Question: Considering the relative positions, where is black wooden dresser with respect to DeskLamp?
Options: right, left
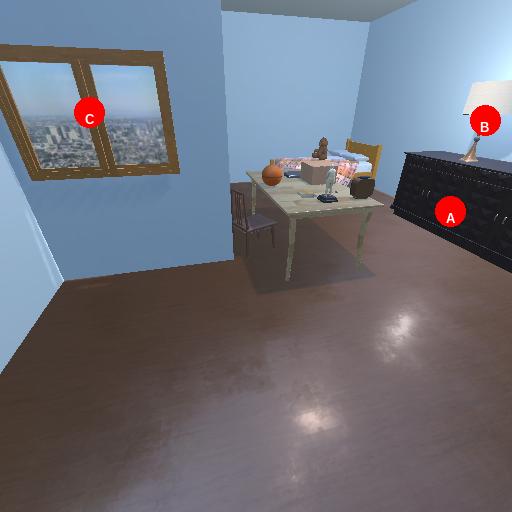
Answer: right